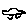
Label: car